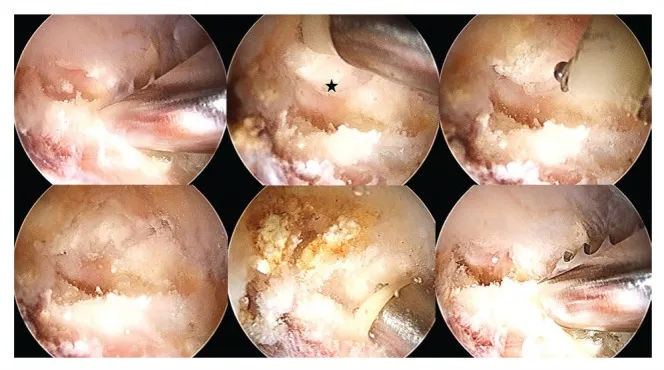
Right hip. Arthroscopy images showing the rectus (direct head) calcifications (Black star) and the removal process.
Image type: endoscopy (arthroscopy)